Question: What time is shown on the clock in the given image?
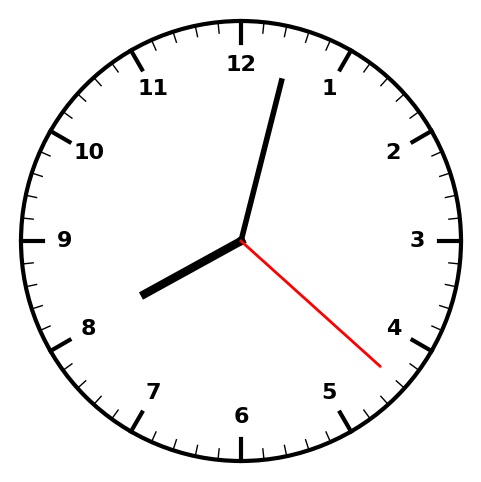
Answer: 08:02:22